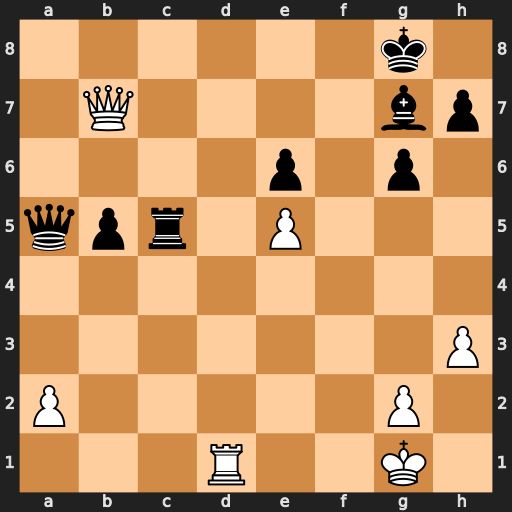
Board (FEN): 6k1/1Q4bp/4p1p1/qpr1P3/8/7P/P5P1/3R2K1
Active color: w
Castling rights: -
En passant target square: -
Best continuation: Qb8+ Bf8 Rf1 Rc8 Qxc8